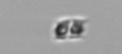
Label: Bacillariophyceae_morphotype1